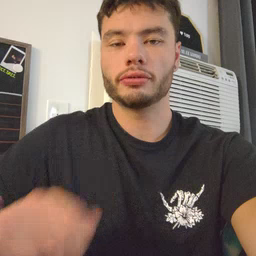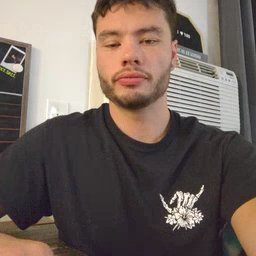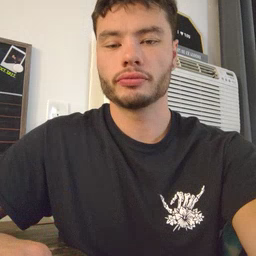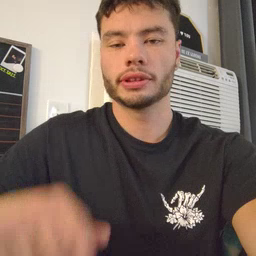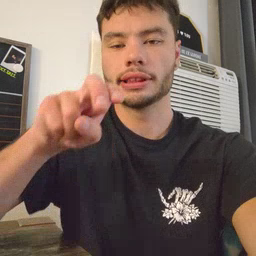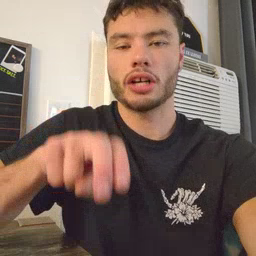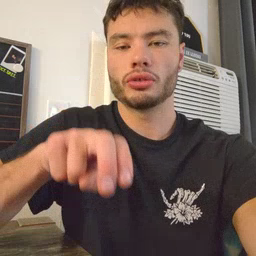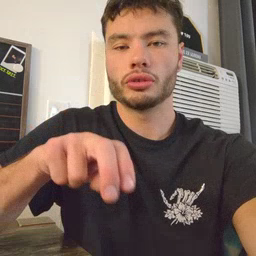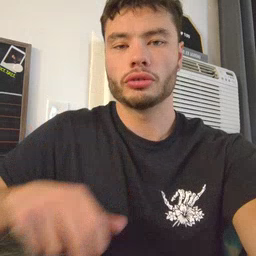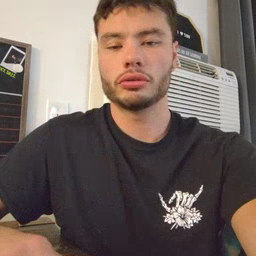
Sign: chair